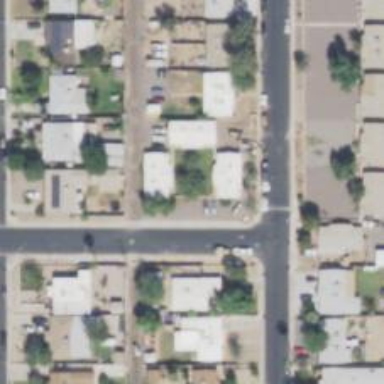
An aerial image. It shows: Alleyway designated as service road.